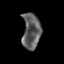
Tissue: prostate
Cell type: Epithelial cells
Senescence score: 0.2449
Nuclear area (px): 636
Mean DAPI intensity: 95.005